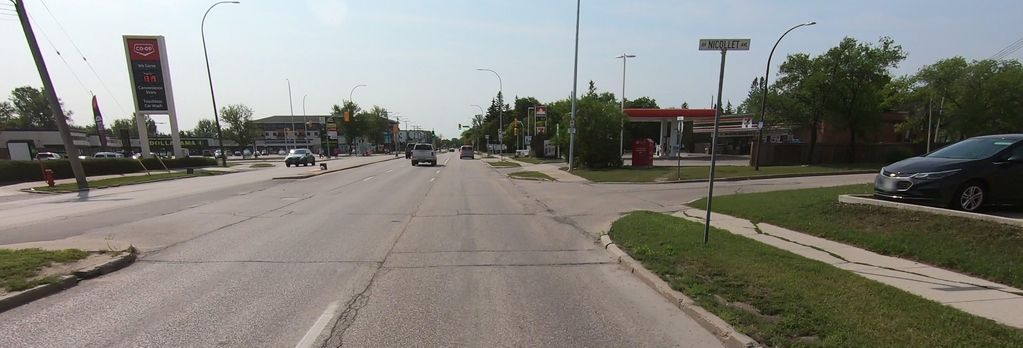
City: winnipeg